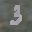
Label: 3